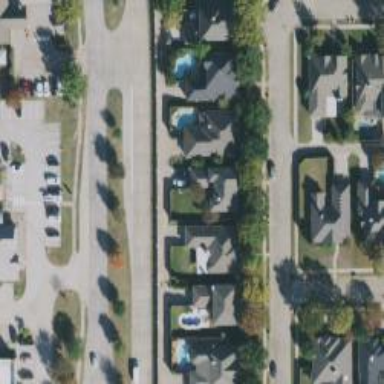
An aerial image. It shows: Secondary road with separate sidewalk.